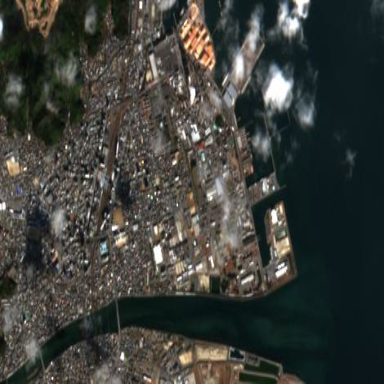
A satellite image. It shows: Industrial area.